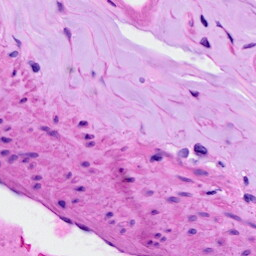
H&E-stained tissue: Ovarian